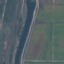
Land use / land cover class: River